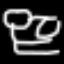
Label: frog